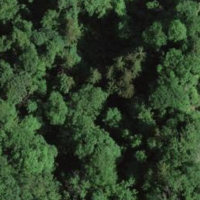
EUNIS habitat code: 44
Species observed at this site:
Campanula trachelium
Mercurialis perennis